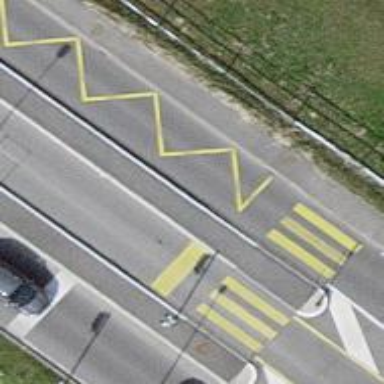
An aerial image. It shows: Bus stop with designated public transport stop position.